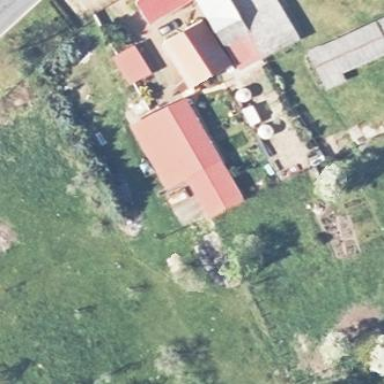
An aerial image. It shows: Barn.